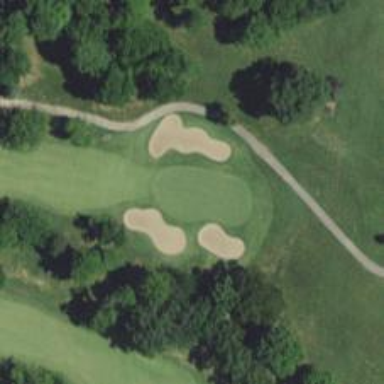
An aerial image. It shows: Golf hole.